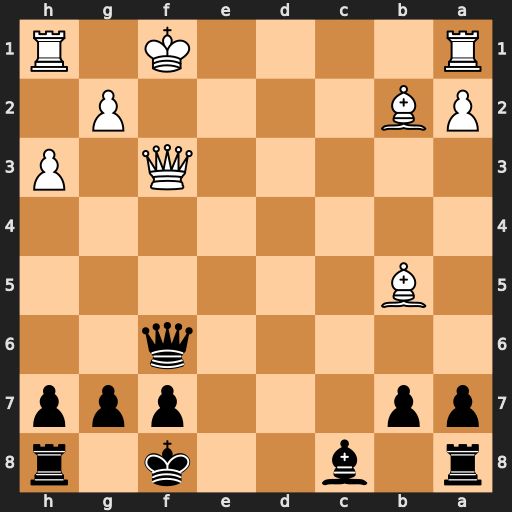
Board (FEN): r1b2k1r/pp3ppp/5q2/1B6/8/5Q1P/PB4P1/R4K1R
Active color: b
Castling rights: -
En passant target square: -
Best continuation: Qxb2 Re1 Qxb5+